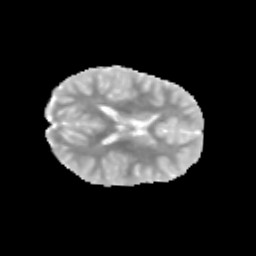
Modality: MD
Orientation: axial
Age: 9
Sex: female
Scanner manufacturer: siemens
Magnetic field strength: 3 T
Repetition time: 3.8 s
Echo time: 0.07 s